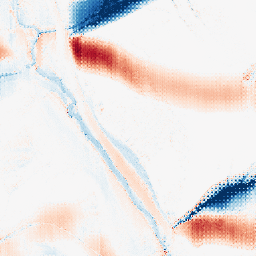
Category: morphological
Decomposition family: morphological_ellipse
Decomposition parameters: operation: average
width: 50
height: 5
Upsampling method: regularized
Upsampling parameters: scale: 2
lambda_reg: 0.1
Upsampling scale: 2